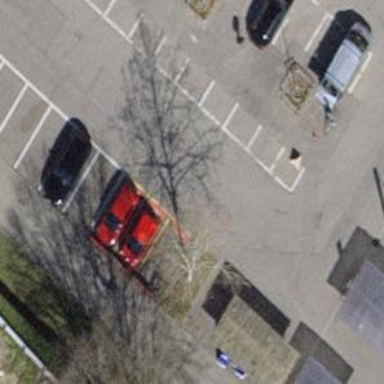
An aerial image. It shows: Car sharing facility.